Field crop: tomato
Growth stage: 1
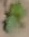
Species: solanum